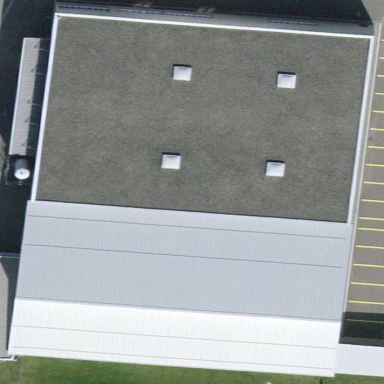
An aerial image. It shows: Industrial building.